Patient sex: M
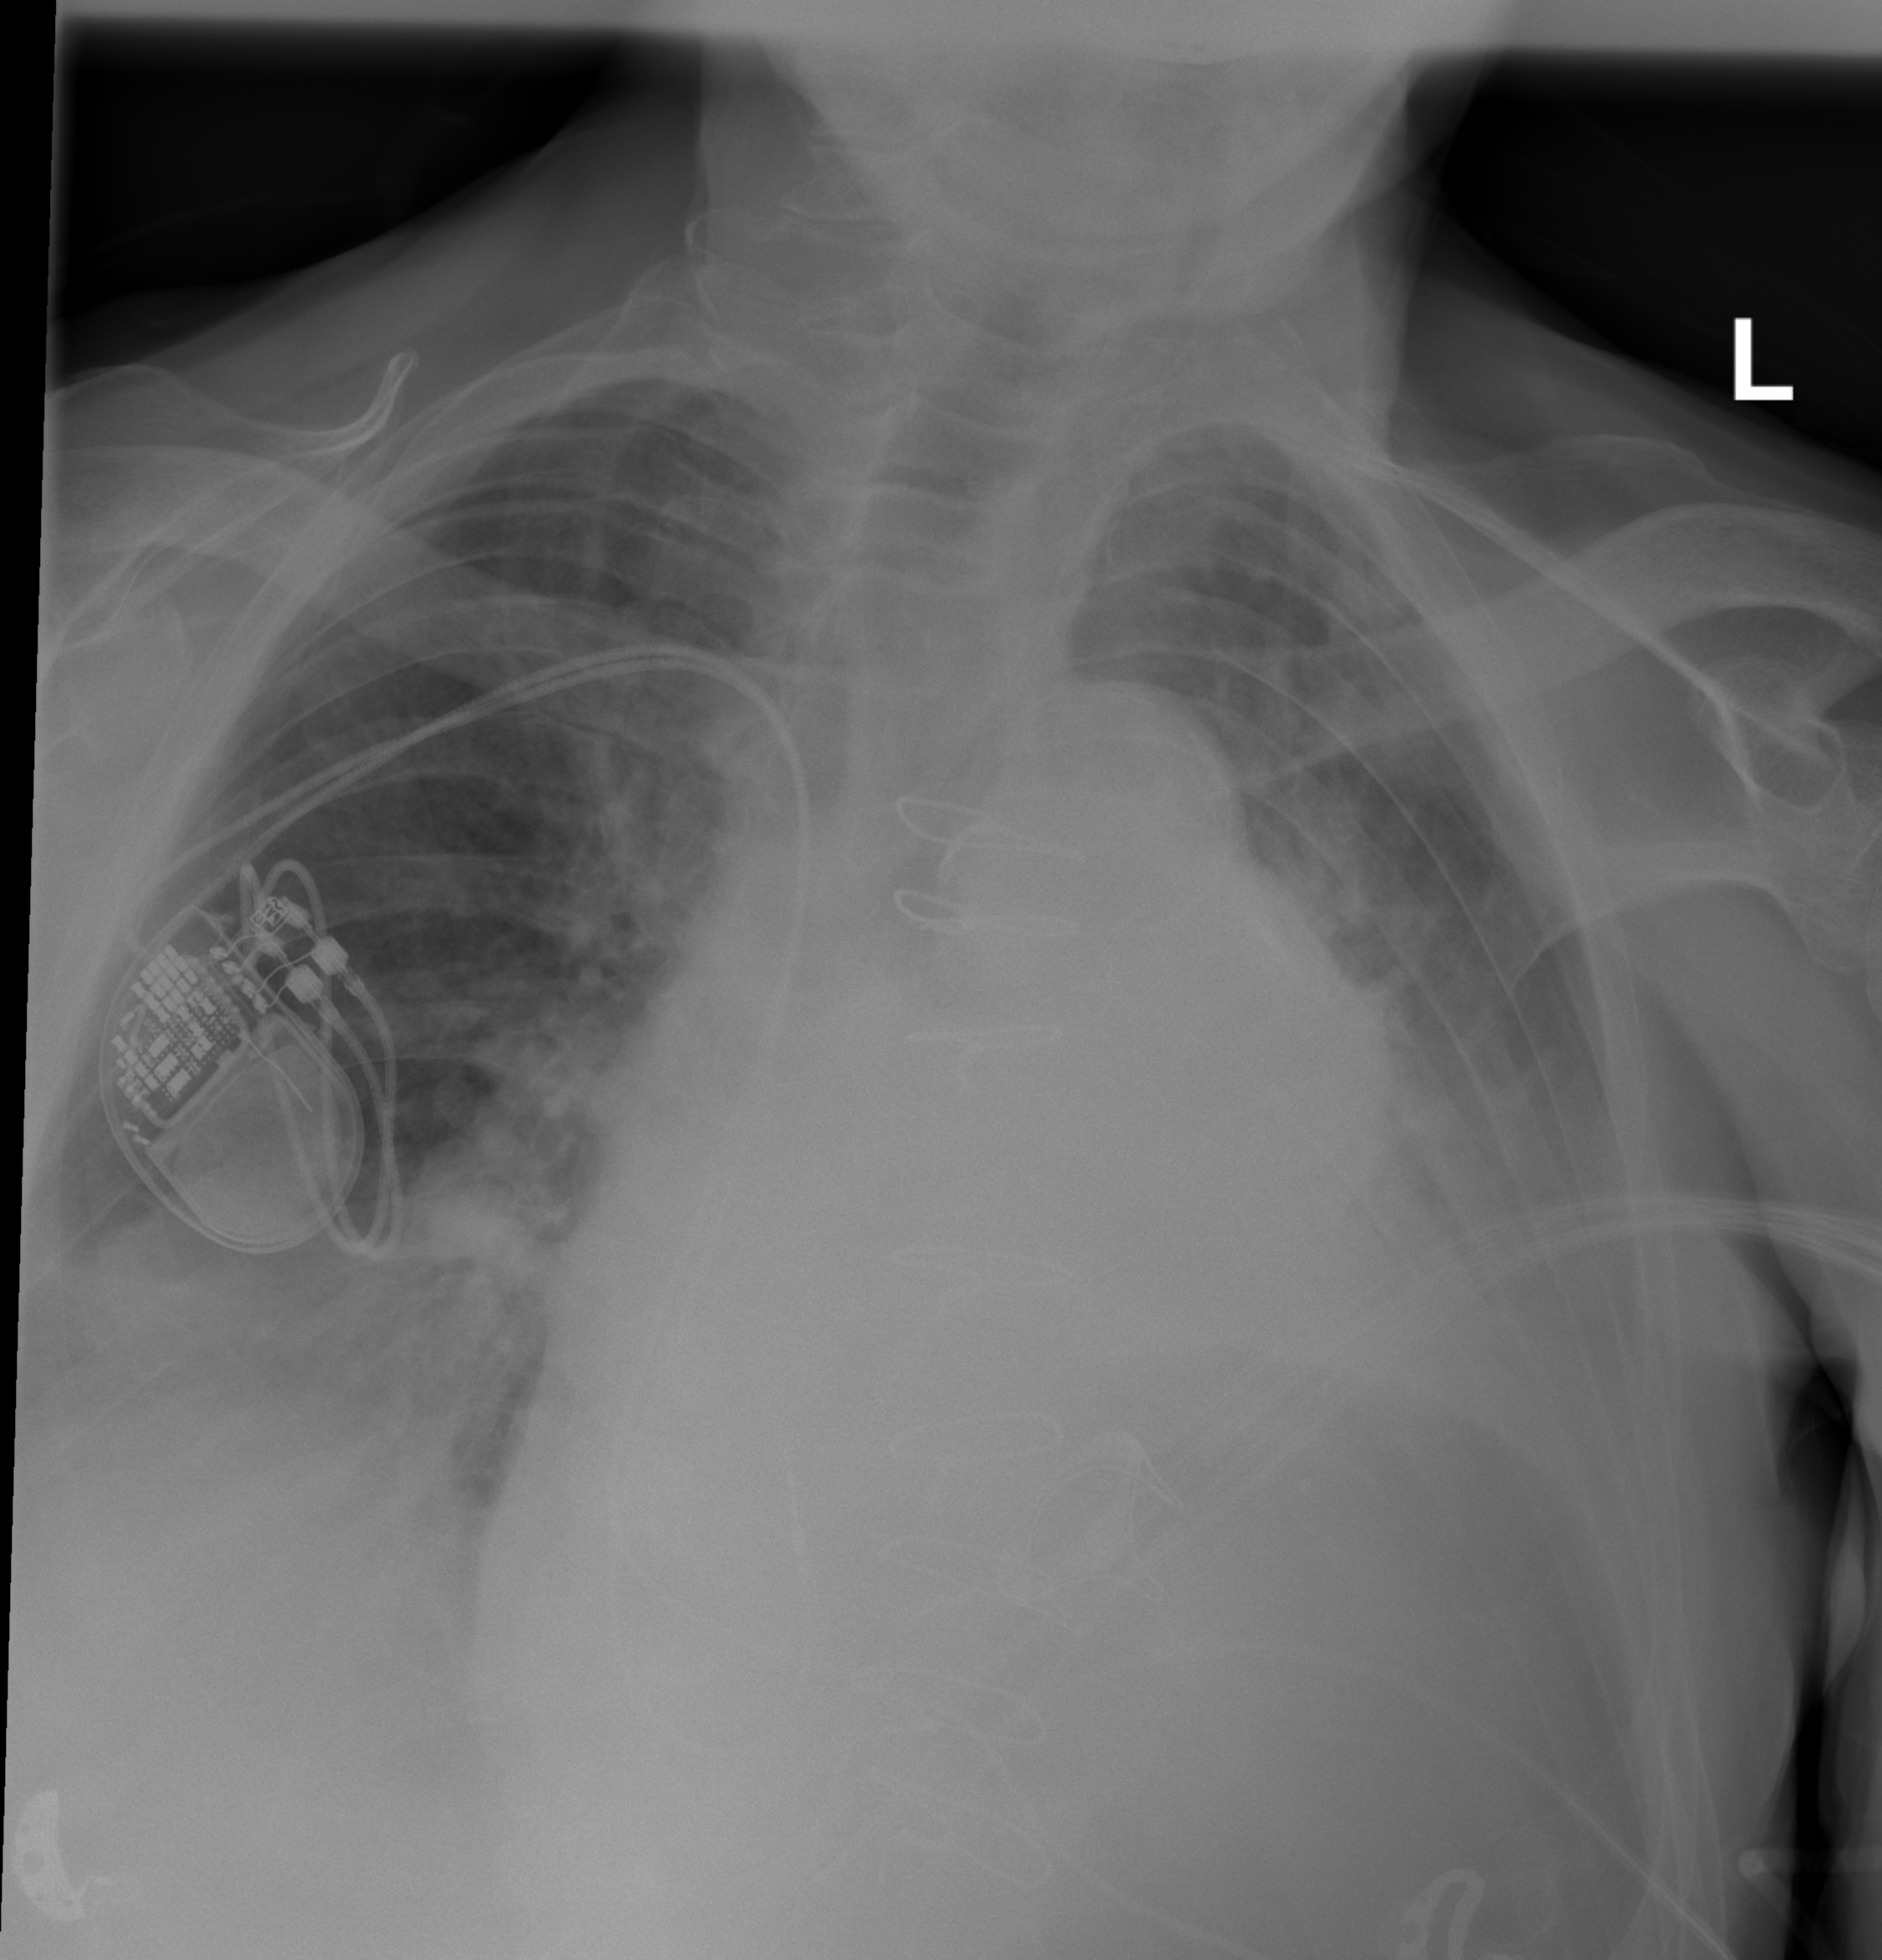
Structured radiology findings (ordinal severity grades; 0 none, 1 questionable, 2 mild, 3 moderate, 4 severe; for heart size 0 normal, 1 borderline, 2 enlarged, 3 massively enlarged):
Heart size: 2
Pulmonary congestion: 1
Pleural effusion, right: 3
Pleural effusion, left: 3
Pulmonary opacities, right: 3
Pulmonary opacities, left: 2
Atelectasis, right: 2
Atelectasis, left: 2